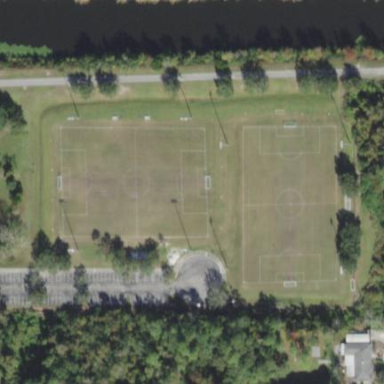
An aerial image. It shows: Soccer pitch for outdoor sports and leisure activities.